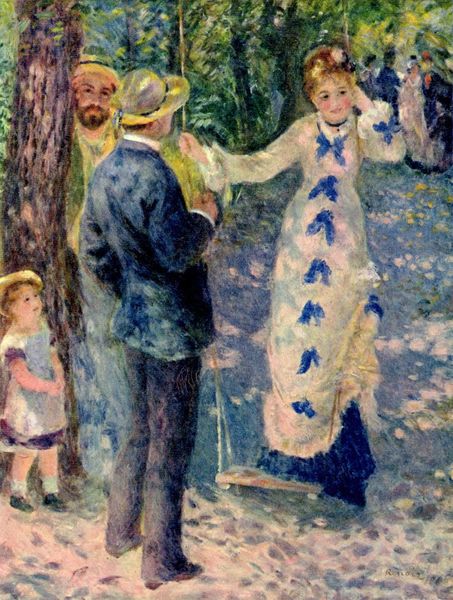
Titel: Auf der Schaukel
Künstler: Pierre Auguste Renoir
Standort: Paris
Institution: Musée d'Orsay
Schlagwörter: baum, blau, gemälde, gruppe, mann, schatten, weiß, bäume, frauen, gelb, grün, impressionismus, menschen, mädchen, ocker, auguste renoir, blume, blumen, braun, bunt, degas, frankreich, frau, frisur, haar, hell, hut, hüte, kleid, licht, männer, reden, renoir, schwarz, strasse, unterhalten, anlage, blick, blüte, dame, park, weg, expressionismus, gesellschaft, gespräch, malerei, schleife, anzug, anzüge, bart, blond, hose, jacke, jung, arme, gesicht, halten, hände, schauen, öl, ast, baumstamm, büsche, pfad, sonne, familie, kind, paar, lichtpunkte, schleifen, rosa, wald, garten, lächeln, schürze, sommer, unterhaltung, halsband, schuhe, hosen, kette, allee, lila, violett, herbst, kies, lehnen, seile, spielen, strohhut, freizeit, monet, vergnügen, manet, schaukel, sonnenhut, punkte, versteckt, gogh, blautöne, spaziergang, seil, brett, auguste, brille, liebermann, sonntag, fraun, flirt, sonnenflecken, begegnung, seurat, spaziergänger, steckfrisur, direkt, preussen, getupft, wunsch, eleganz, spielzeug, pointillismus, anlagen, spielplatz, parl, spazierweg, schaukeln, überkleid, deutscher impressionismus, nlau, wollen, spontan, wägelchen, erge, cezane, vollba, 1900, 1890, 1901, 1860, gougin, er klau seine uhr, scheifen